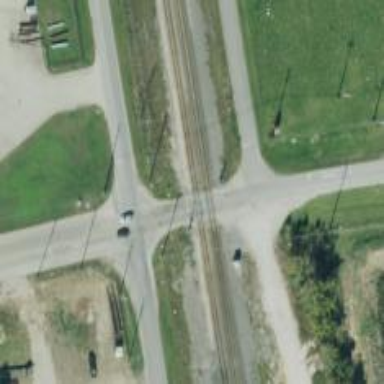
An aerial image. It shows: Level crossing along the railway.